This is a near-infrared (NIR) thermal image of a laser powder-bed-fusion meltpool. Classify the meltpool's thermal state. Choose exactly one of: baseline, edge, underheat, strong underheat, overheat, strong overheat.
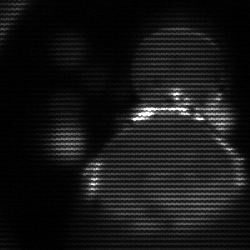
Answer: edge